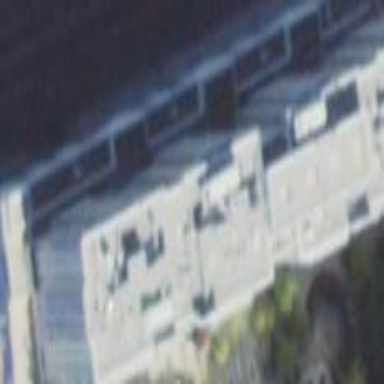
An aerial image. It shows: Part of building is shown in the image.